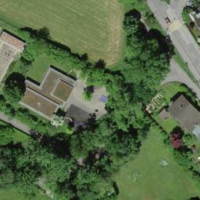
EUNIS habitat code: 55
Species observed at this site:
Linaria vulgaris